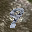
Label: 9